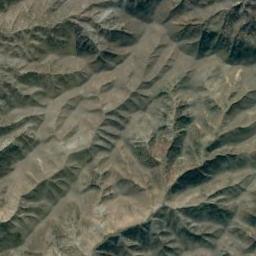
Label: mountain